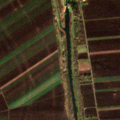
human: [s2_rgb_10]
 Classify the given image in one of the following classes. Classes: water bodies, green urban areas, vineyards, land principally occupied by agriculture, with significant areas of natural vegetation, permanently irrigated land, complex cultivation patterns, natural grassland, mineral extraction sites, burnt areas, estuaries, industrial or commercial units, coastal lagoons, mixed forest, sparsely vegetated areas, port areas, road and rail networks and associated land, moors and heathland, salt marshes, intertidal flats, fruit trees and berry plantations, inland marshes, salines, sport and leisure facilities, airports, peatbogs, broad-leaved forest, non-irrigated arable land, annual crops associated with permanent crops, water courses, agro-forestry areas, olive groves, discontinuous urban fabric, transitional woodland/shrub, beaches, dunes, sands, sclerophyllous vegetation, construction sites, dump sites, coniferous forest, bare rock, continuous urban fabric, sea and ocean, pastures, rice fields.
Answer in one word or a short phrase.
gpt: non-irrigated arable land, complex cultivation patterns, water courses